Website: apple
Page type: billing-address
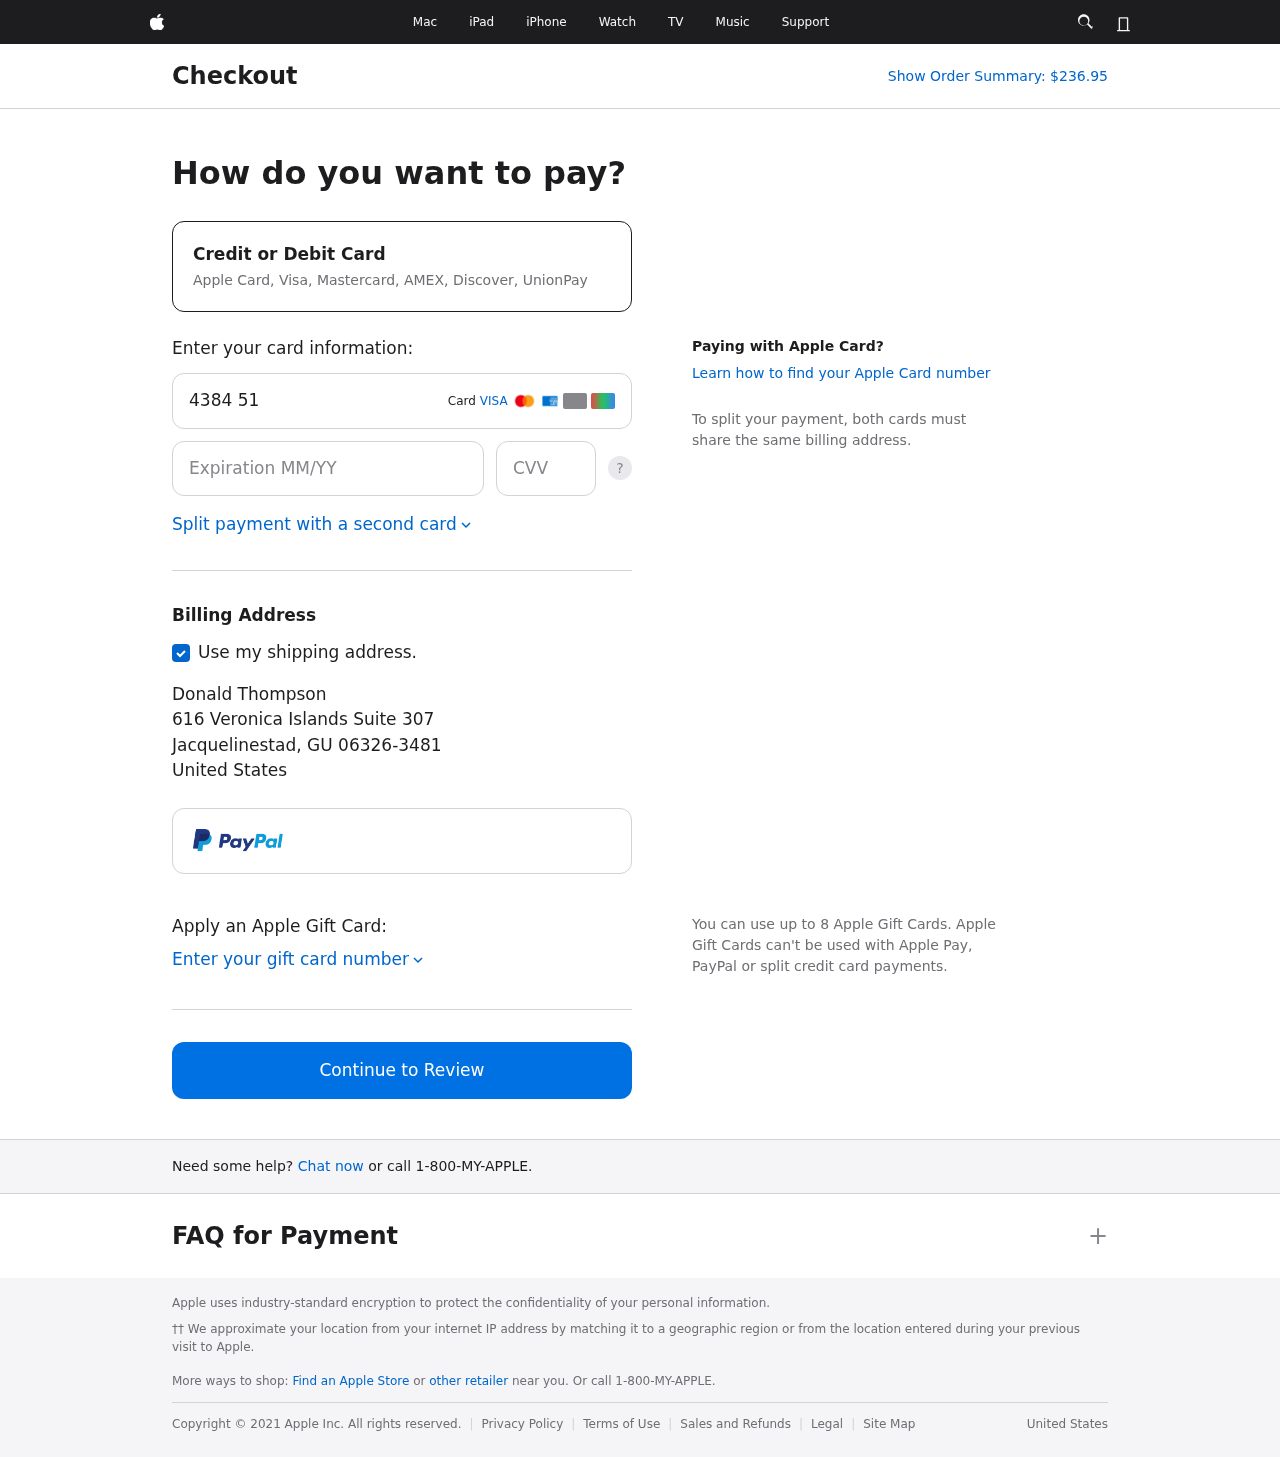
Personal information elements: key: PII_CARD_CVV
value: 765
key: PII_CARD_EXPIRY
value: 01/27
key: PII_CARD_NUMBER
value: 4384 5127 5777 9634
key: PII_CITY
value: Jacquelinestad
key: PII_COUNTRY
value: United States
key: PII_FULLNAME
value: Donald Thompson
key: PII_POSTCODE_FULL
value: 06326-3481
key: PII_STATE_ABBR
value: GU
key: PII_STREET
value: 616 Veronica Islands Suite 307
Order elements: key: ORDER_TOTAL
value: Show Order Summary: $236.95